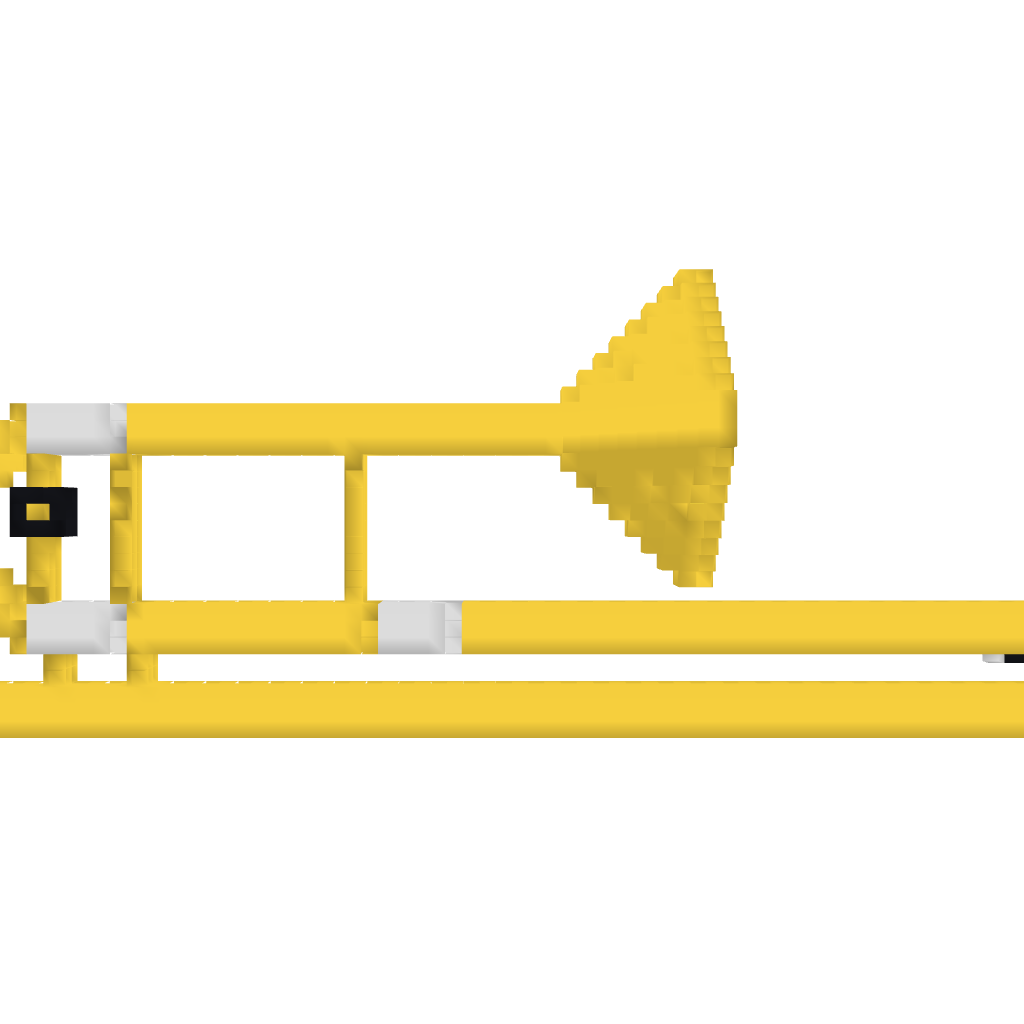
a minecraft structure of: Trombone - By Cybersneeze